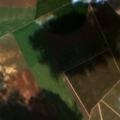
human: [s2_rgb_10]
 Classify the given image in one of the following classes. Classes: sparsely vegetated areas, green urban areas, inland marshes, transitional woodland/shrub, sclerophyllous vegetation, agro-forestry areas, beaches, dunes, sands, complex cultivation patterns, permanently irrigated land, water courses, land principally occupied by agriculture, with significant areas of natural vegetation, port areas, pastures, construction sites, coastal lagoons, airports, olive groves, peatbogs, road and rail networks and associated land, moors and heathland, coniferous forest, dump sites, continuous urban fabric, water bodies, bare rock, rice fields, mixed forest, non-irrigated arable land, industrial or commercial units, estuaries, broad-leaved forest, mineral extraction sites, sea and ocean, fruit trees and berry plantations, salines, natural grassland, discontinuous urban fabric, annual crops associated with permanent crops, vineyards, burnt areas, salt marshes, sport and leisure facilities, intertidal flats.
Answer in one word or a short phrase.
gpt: non-irrigated arable land, permanently irrigated land, olive groves